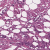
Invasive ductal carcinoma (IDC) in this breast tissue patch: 0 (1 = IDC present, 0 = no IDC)